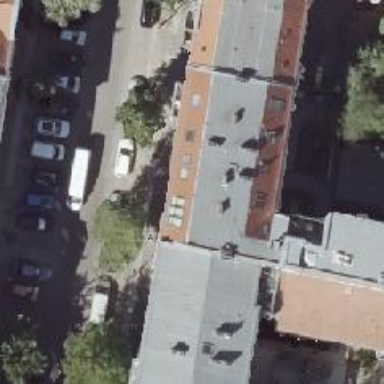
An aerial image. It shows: Unique apartment building with double saltbox roof shape.